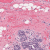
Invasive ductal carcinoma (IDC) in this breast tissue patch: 0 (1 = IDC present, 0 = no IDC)